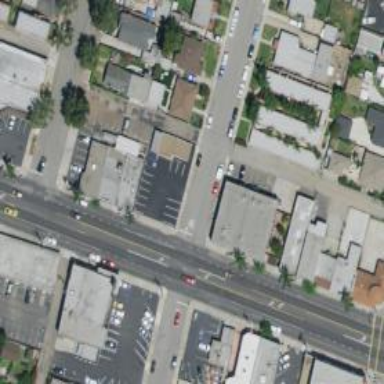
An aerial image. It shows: Alley classified as service road.